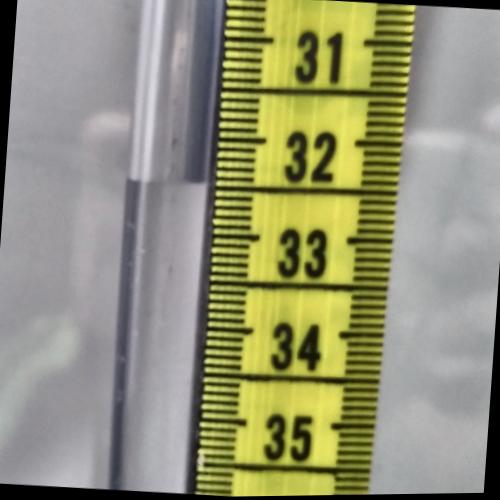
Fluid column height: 32.5 cm